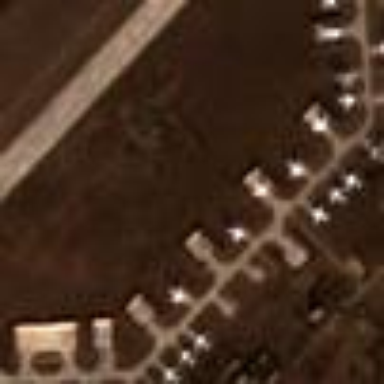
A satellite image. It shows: Concrete taxiway at the airport.